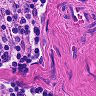
Metastatic tissue present: no